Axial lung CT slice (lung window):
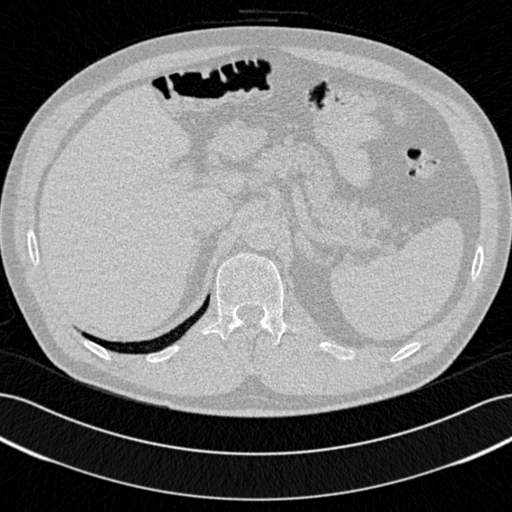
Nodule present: no